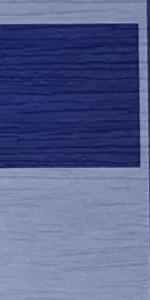
Label: Empty